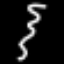
Label: squiggle